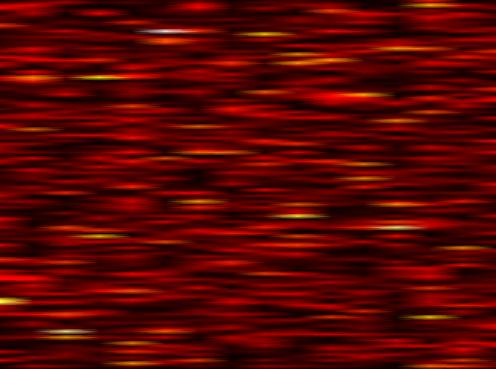
Label: WOLA